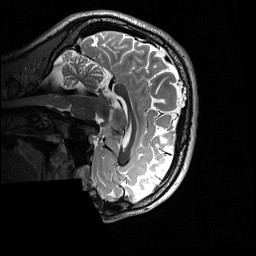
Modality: T2w
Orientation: sagittal
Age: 20
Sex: male
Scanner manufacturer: siemens
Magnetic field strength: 3 T
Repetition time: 3.2 s
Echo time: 0.566 s